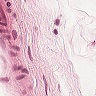
Metastatic tissue present: no